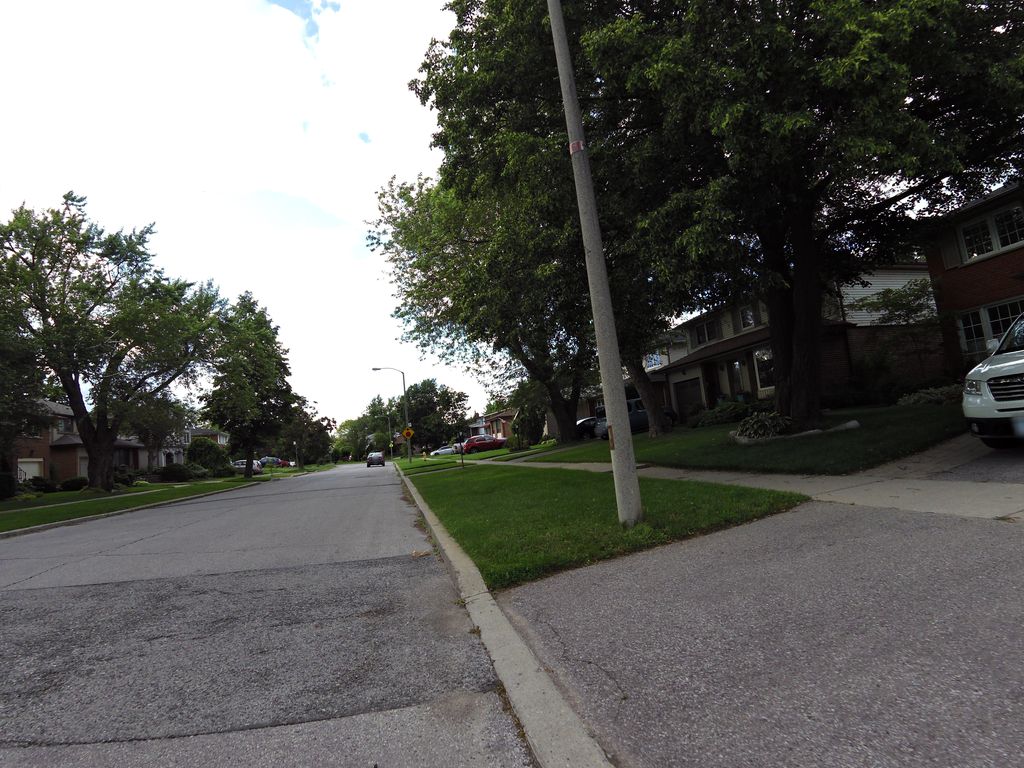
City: toronto